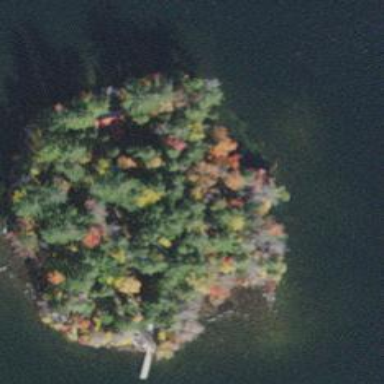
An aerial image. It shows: Islet.